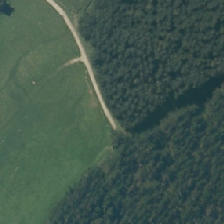
Land cover: low_producing_grassland